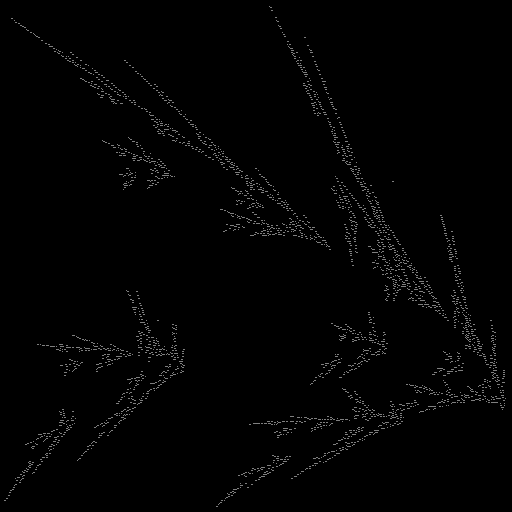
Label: filmyfern